Question: Some website retrieved information in telegram when send link and some website doesn't like this:

So my question is there any structure for website to load information in telegram ?
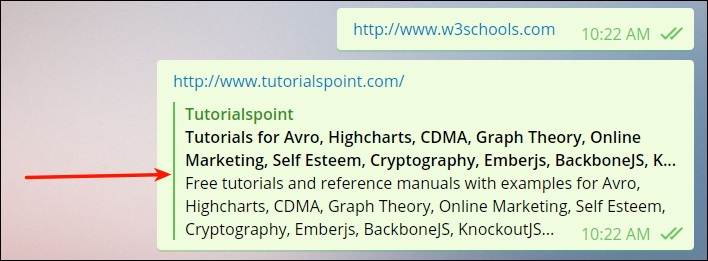
Answer: The <URL> enables any web page to become a rich object in a social graph like Facebook, twitter, telegram, Skype and ...
As an example, the following is the Open Graph protocol markup for The Rock on IMDB:
'''
<html prefix="og: http://ogp.me/ns#">
<head>
<title>The Rock (1996)</title>
<meta property="og:title" content="The Rock" />
<meta property="og:type" content="video.movie" />
<meta property="og:url" content="http://www.imdb.com/title/tt0117500/" />
<meta property="og:image" content="http://ia.media-imdb.com/images/rock.jpg" />
...
</head>
...
</html>
'''